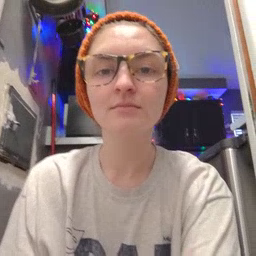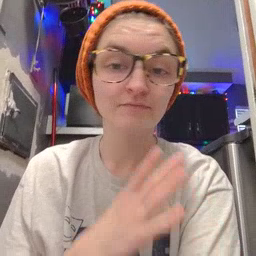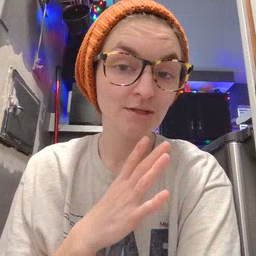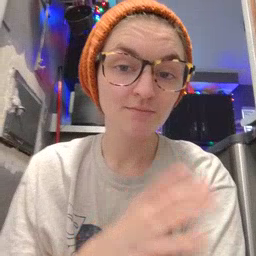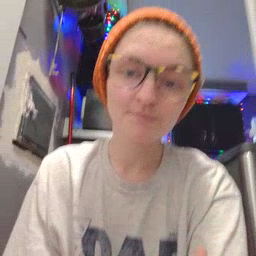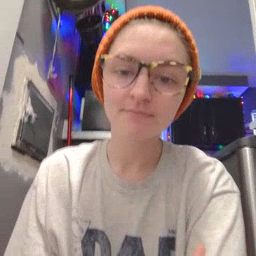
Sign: fine